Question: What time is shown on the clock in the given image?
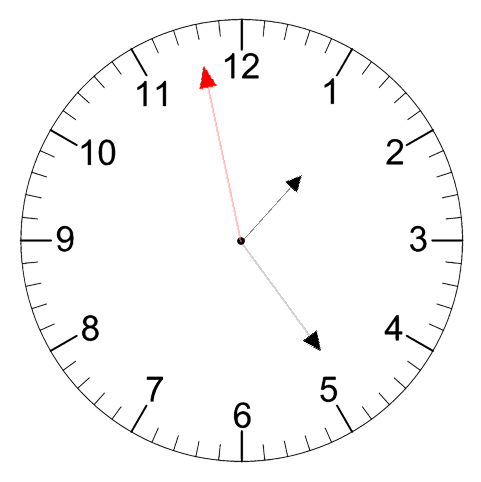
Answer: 01:23:58